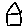
Label: house